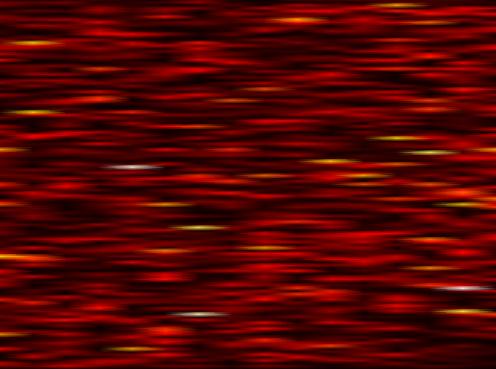
Label: FOFDM